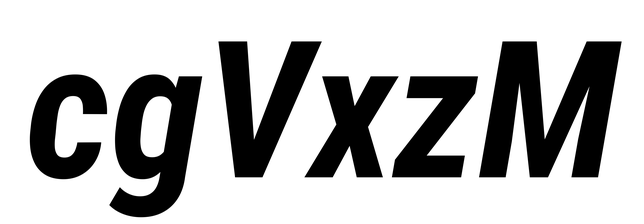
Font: Roboto-Italic_Condensed_Bold_Italic